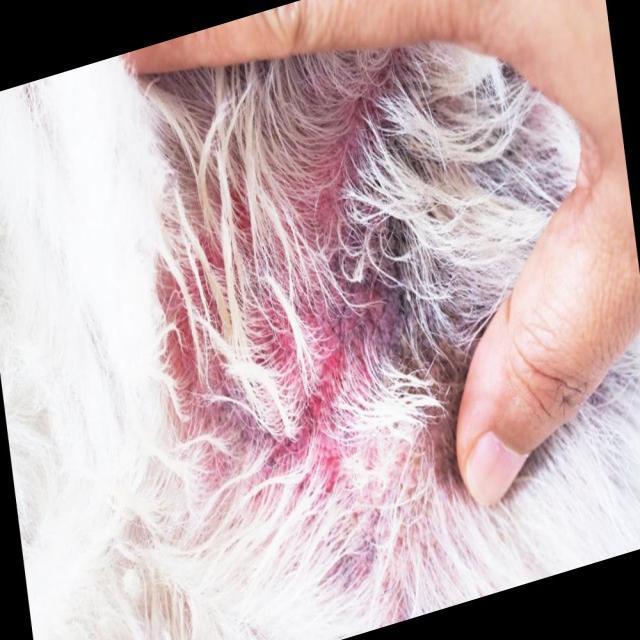
Canine ringworm (Dermatophytosis) — fungal infection caused by Microsporum or Trichophyton. Presents with circular alopecia, scaling, crusting, and broken hairs.